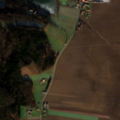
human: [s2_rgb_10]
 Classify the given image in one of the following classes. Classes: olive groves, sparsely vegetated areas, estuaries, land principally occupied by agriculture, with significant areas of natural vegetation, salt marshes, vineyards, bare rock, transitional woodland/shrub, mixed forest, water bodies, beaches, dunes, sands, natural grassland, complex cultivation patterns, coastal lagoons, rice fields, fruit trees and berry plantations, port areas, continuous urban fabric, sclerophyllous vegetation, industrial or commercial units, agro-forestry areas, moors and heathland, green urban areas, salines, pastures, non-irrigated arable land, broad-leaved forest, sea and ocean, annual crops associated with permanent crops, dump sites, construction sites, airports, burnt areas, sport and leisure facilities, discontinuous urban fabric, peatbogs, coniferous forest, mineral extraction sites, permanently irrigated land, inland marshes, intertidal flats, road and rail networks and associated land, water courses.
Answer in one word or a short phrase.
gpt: discontinuous urban fabric, non-irrigated arable land, complex cultivation patterns, broad-leaved forest, mixed forest